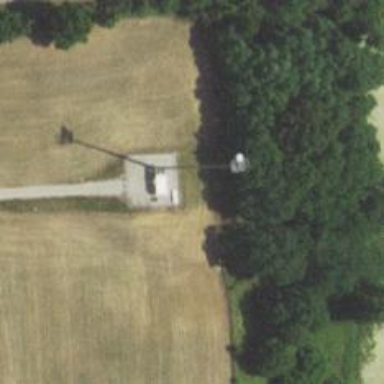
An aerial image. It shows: Mast tower used for communication.